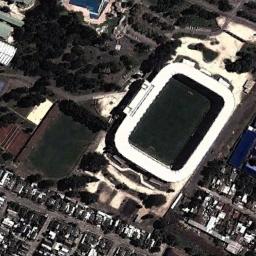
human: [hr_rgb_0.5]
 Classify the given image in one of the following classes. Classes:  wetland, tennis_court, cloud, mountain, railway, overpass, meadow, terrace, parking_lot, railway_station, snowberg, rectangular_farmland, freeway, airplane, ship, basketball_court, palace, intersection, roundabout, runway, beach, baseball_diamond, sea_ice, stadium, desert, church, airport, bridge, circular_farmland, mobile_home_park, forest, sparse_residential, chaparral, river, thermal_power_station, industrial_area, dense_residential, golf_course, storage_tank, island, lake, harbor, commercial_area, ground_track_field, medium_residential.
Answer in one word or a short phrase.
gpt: stadium